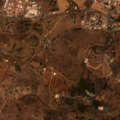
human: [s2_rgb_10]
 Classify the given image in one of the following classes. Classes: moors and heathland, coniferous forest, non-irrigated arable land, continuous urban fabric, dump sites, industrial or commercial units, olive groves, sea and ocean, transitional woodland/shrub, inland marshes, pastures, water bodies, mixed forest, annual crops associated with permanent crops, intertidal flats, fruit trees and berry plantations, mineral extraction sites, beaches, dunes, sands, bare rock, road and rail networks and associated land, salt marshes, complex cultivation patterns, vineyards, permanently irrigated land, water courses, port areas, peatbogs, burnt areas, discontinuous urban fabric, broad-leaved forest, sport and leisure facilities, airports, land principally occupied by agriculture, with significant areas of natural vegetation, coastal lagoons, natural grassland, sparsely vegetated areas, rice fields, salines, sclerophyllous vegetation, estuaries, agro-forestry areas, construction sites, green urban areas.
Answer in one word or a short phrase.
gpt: continuous urban fabric, discontinuous urban fabric, annual crops associated with permanent crops, complex cultivation patterns, sclerophyllous vegetation